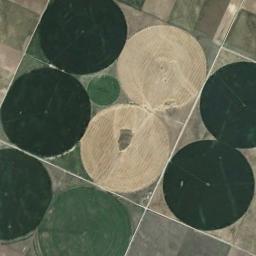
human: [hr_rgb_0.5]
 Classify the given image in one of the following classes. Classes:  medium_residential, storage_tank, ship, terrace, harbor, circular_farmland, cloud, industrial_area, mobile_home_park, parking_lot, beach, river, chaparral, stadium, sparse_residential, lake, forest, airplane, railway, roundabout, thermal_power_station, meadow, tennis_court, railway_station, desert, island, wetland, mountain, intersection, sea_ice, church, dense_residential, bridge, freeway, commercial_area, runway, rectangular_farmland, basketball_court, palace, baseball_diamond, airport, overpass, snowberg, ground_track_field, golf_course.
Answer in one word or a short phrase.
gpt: circular_farmland